Question: I created my main.xml for normal screens. Everything is looking fine.
Now I try to scale the imageViews to use larger screens. It was no problem to scale the imageView on the top and on the bottom, but there are two imageViews between them, which are next to each other.
main.xml:
'''
<RelativeLayout xmlns:android="http://schemas.android.com/apk/res/android"
android:layout_width="match_parent"
android:layout_height="match_parent"
android:orientation="vertical"
>
<ImageView
android:id="@+id/imageView1"
android:layout_width="fill_parent"
android:layout_height="fill_parent"
android:src="@drawable/bergsteiger2"
android:layout_alignParentTop="true"
android:adjustViewBounds="true"
android:layout_above="@+id/start" />
<ImageButton
android:id="@+id/start"
android:layout_width="wrap_content"
android:layout_height="wrap_content"
android:layout_above="@+id/uebungen"
android:background="?android:selectableItemBackground"
android:src="@drawable/start"
/>
<ImageButton
android:id="@+id/anleitung"
android:layout_width="wrap_content"
android:layout_height="wrap_content"
android:layout_toRightOf="@+id/uebungen"
android:layout_above="@+id/impressum"
android:background="?android:selectableItemBackground"
android:src="@drawable/anleitung"
/>
<ImageButton
android:id="@+id/uebungen"
android:layout_width="wrap_content"
android:layout_height="wrap_content"
android:background="?android:selectableItemBackground"
android:layout_above="@+id/impressum"
android:src="@drawable/uebungen"
/>
<ImageButton
android:id="@+id/impressum"
android:layout_width="wrap_content"
android:layout_height="wrap_content"
android:background="?android:selectableItemBackground"
android:layout_alignParentBottom="true"
android:layout_centerHorizontal="true"
android:src="@drawable/impressum"
/>
</RelativeLayout>
'''
large\main.xml
'''
<?xml version="1.0" encoding="utf-8"?>
<RelativeLayout xmlns:android="http://schemas.android.com/apk/res/android"
android:layout_width="match_parent"
android:layout_height="match_parent"
android:orientation="vertical" >
<ImageView
android:id="@+id/imageView1"
android:layout_width="fill_parent"
android:layout_height="fill_parent"
android:layout_above="@+id/start"
android:layout_alignParentTop="true"
android:adjustViewBounds="true"
android:src="@drawable/bergsteiger2" />
<RelativeLayout
android:id="@+id/relativeLayout1"
android:layout_width="match_parent"
android:layout_height="wrap_content"
android:layout_above="@+id/impressum"
android:orientation="horizontal"
android:layout_centerHorizontal="true"
android:adjustViewBounds="true" >
<ImageButton
android:id="@+id/anleitung"
android:layout_width="wrap_content"
android:layout_height="wrap_content"
android:layout_toRightOf="@+id/uebungen"
android:background="?android:selectableItemBackground"
android:src="@drawable/anleitung" />
<ImageButton
android:id="@+id/uebungen"
android:layout_width="wrap_content"
android:layout_height="wrap_content"
android:adjustViewBounds="true"
android:background="?android:selectableItemBackground"
android:scaleType="fitXY"
android:src="@drawable/uebungen" />
</RelativeLayout>
<ImageButton
android:id="@+id/impressum"
android:layout_width="match_parent"
android:layout_height="wrap_content"
android:layout_alignParentBottom="true"
android:layout_centerHorizontal="true"
android:adjustViewBounds="true"
android:background="?android:selectableItemBackground"
android:scaleType="fitXY"
android:src="@drawable/impressum" />
<ImageButton
android:id="@+id/start"
android:layout_width="match_parent"
android:layout_height="wrap_content"
android:layout_above="@+id/relativeLayout1"
android:layout_alignParentLeft="true"
android:adjustViewBounds="true"
android:background="?android:selectableItemBackground"
android:scaleType="fitXY"
android:src="@drawable/start" />
</RelativeLayout>
'''

Left one is the large one, I want to scale "Ubungen" and "Anleitung"
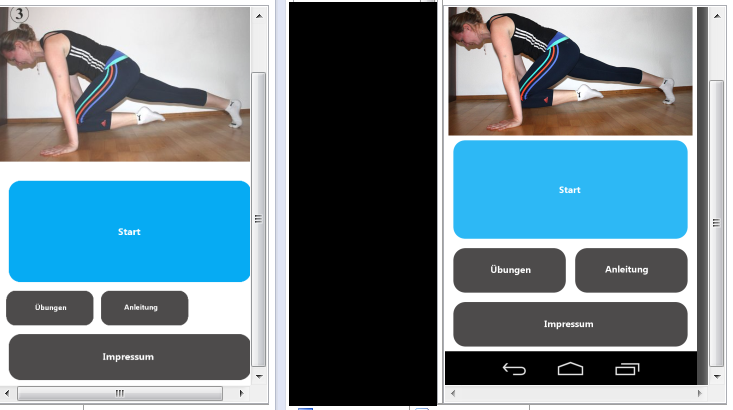
Answer: Add both views into a LinearLayout, use the sumweight property. The linear layout wil have a width matching the parent, and a sumweight of 2. Both images inside will have a width of 0dp, and a weight of 1. You can preserve the margins and all the attrbitues you're using right now.
This way:
'''
<LinearLayout
android:id="@+id/relativeLayout1"
android:layout_width="match_parent"
android:layout_height="wrap_content"
android:layout_above="@+id/impressum"
android:orientation="horizontal"
android:layout_centerHorizontal="true"
android:adjustViewBounds="true"
android:weightSum="2">
<ImageButton
android:id="@+id/anleitung"
android:layout_width="0dp"
android:layout_weigth="1"
android:layout_height="wrap_content"
android:layout_toRightOf="@+id/uebungen"
android:background="?android:selectableItemBackground"
android:src="@drawable/anleitung" />
<ImageButton
android:id="@+id/uebungen"
android:layout_width="0dp"
android:layout_weigth="1"
android:layout_height="wrap_content"
android:adjustViewBounds="true"
android:background="?android:selectableItemBackground"
android:scaleType="fitXY"
android:src="@drawable/uebungen" />
</LinearLayout>
'''
Hope it helps.